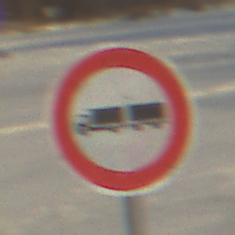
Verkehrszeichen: VerbotLastkraftwagenMitAnhaenger
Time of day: MorningAfternoon
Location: Outdoor (Suburban)
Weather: PartlyCloudy
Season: NotSpecified
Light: Natural